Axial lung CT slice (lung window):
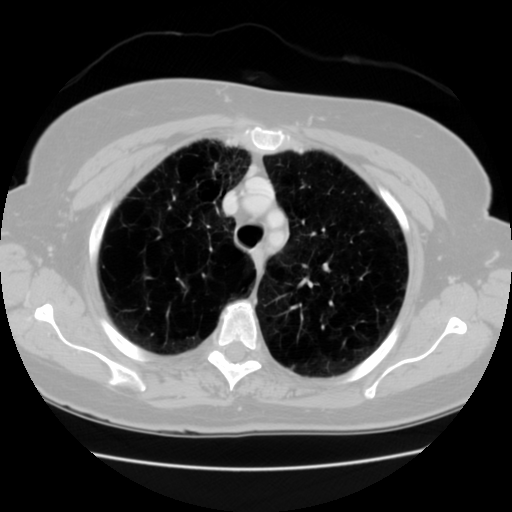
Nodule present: no